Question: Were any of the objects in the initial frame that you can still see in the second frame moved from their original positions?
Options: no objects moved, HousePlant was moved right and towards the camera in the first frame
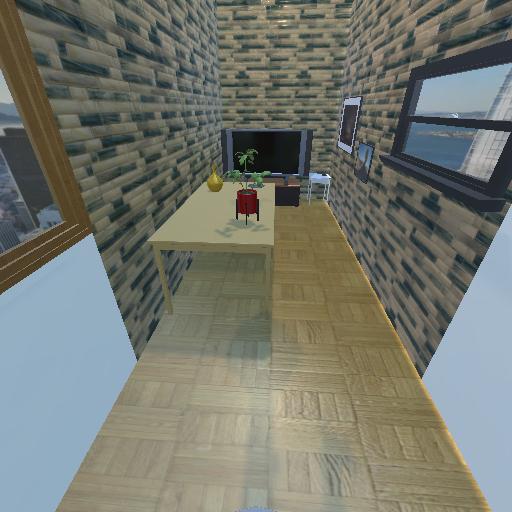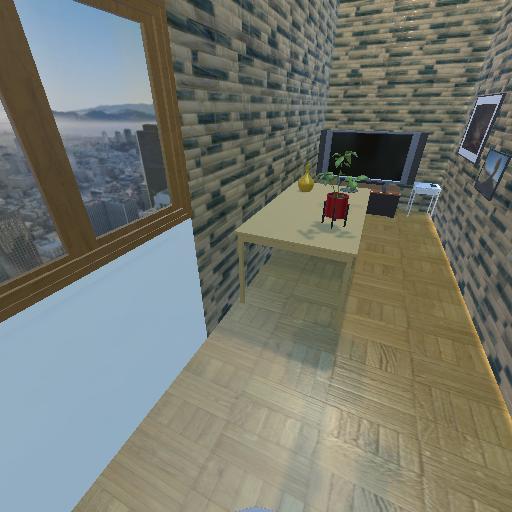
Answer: no objects moved